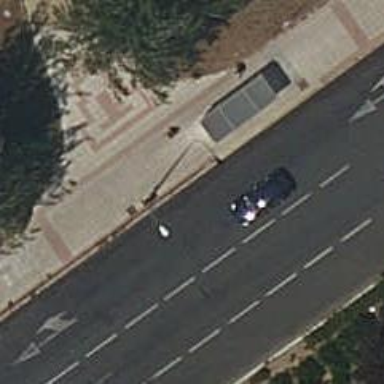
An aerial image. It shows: Bus stop with sheltered platform for public transport.